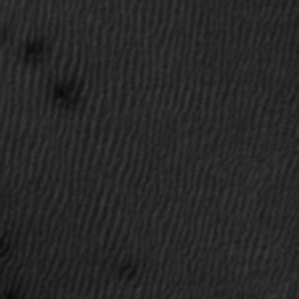
Label: frost